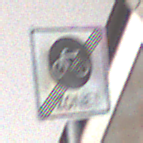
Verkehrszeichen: EndeFahrradzone
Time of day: MorningAfternoon
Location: Roofed (Urban)
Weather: PartlyCloudy
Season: NotSpecified
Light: Natural